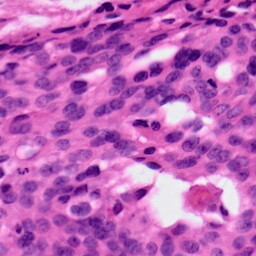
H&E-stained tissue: Ovarian